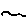
Label: line